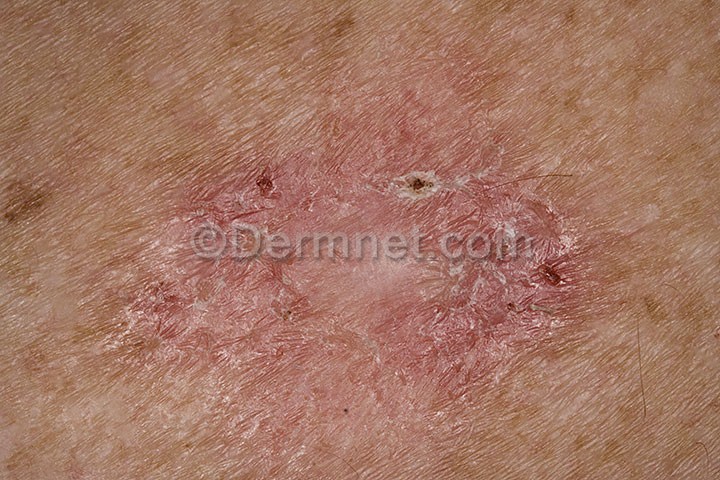
Disease: Actinic Keratosis Basal Cell Carcinoma and other Malignant Lesions